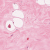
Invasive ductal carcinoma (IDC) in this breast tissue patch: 0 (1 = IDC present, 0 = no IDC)